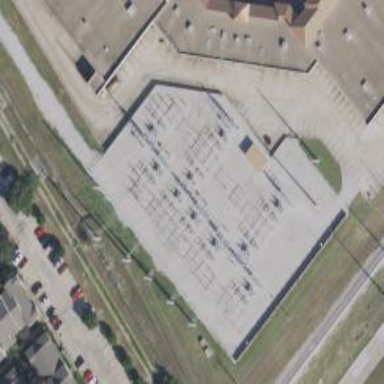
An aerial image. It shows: Switch for power supply.